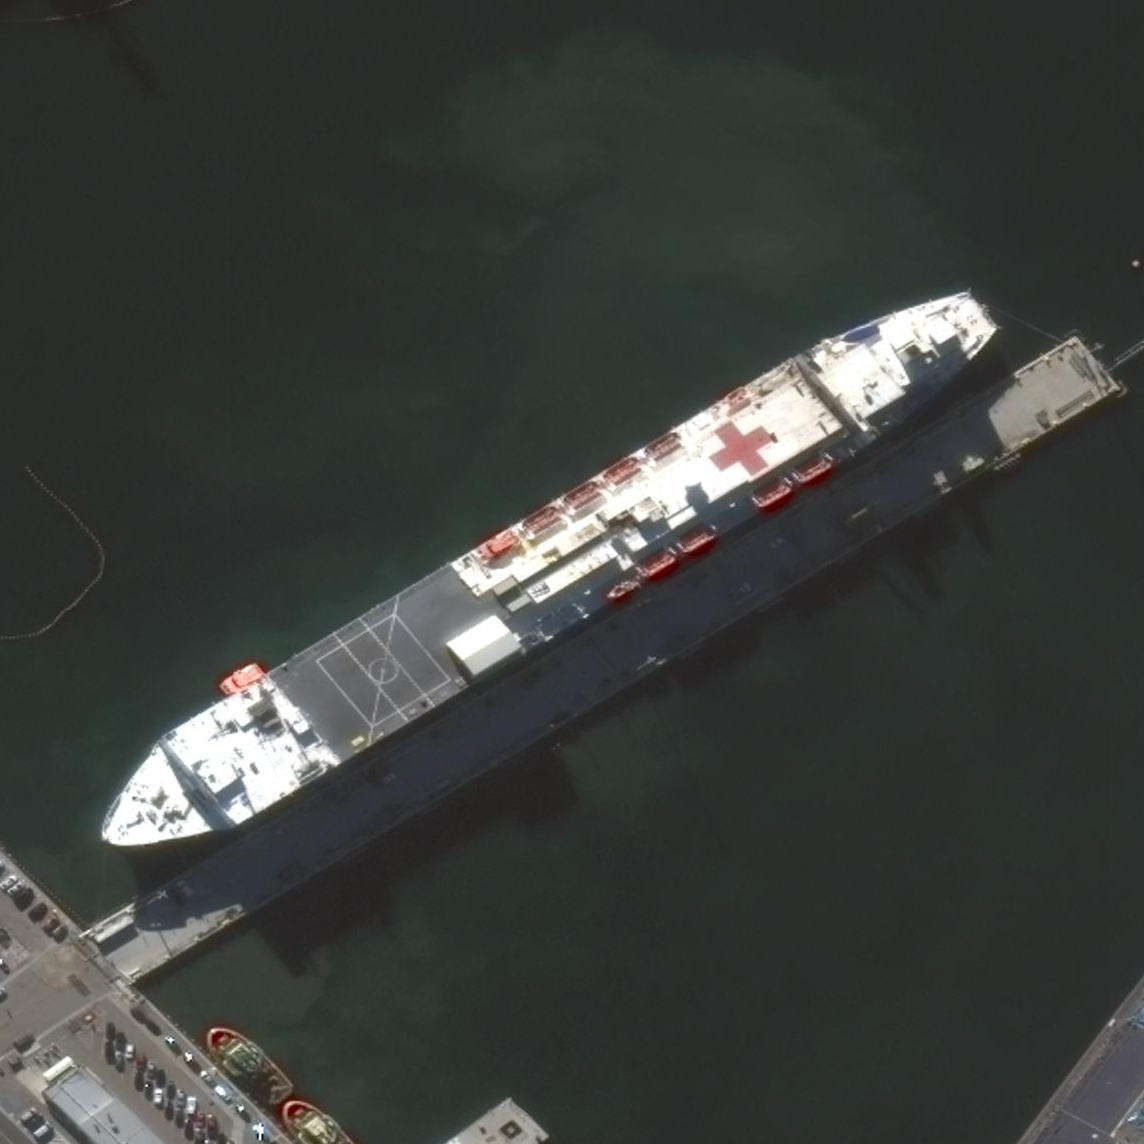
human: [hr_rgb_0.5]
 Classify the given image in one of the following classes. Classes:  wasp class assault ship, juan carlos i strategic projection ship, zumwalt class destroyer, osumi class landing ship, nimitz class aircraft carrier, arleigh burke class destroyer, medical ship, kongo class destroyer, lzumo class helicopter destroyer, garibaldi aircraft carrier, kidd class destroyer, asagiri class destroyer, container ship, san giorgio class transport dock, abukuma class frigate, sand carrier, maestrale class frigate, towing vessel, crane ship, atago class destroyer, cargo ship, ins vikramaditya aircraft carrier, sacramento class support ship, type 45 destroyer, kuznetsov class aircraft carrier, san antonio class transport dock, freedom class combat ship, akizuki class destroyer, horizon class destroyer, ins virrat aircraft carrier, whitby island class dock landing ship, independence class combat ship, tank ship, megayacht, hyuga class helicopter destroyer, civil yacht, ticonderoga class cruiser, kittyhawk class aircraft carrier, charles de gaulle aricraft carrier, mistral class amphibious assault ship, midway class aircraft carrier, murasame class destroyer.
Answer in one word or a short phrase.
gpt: Medical ship